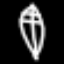
Label: leaf